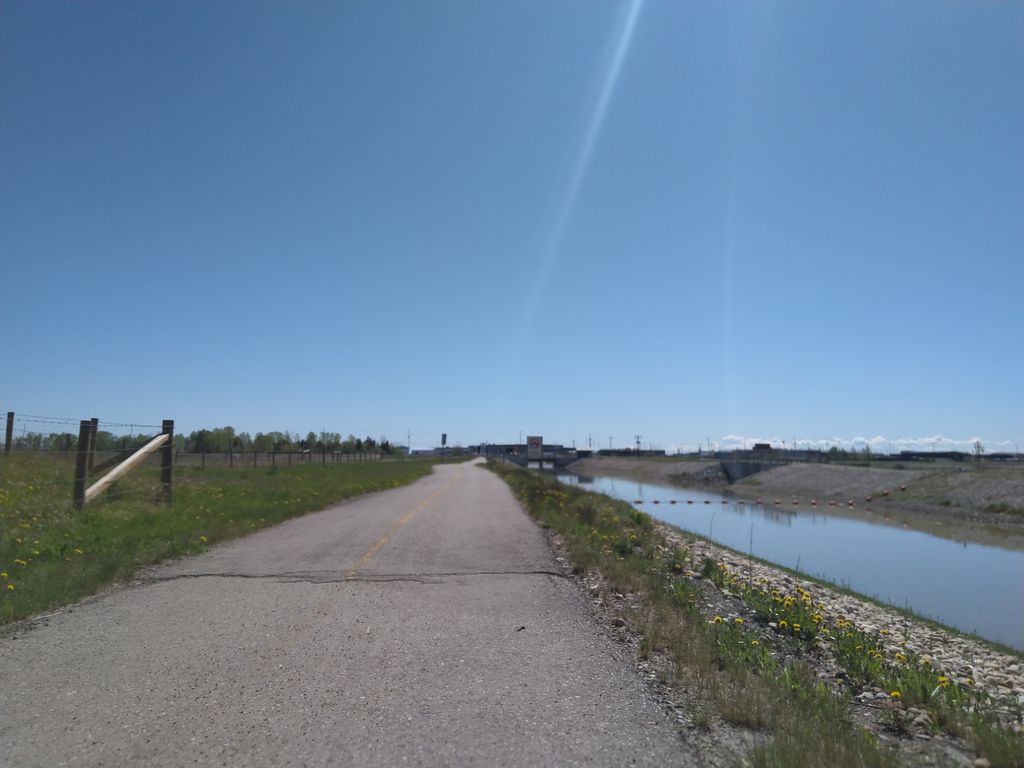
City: calgary